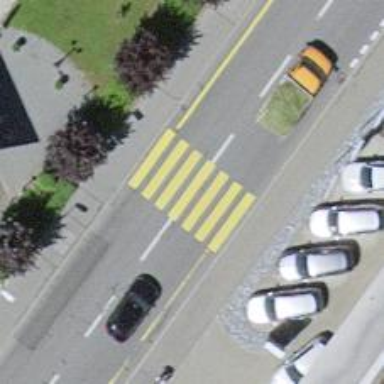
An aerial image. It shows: Zebra crossing on footway.